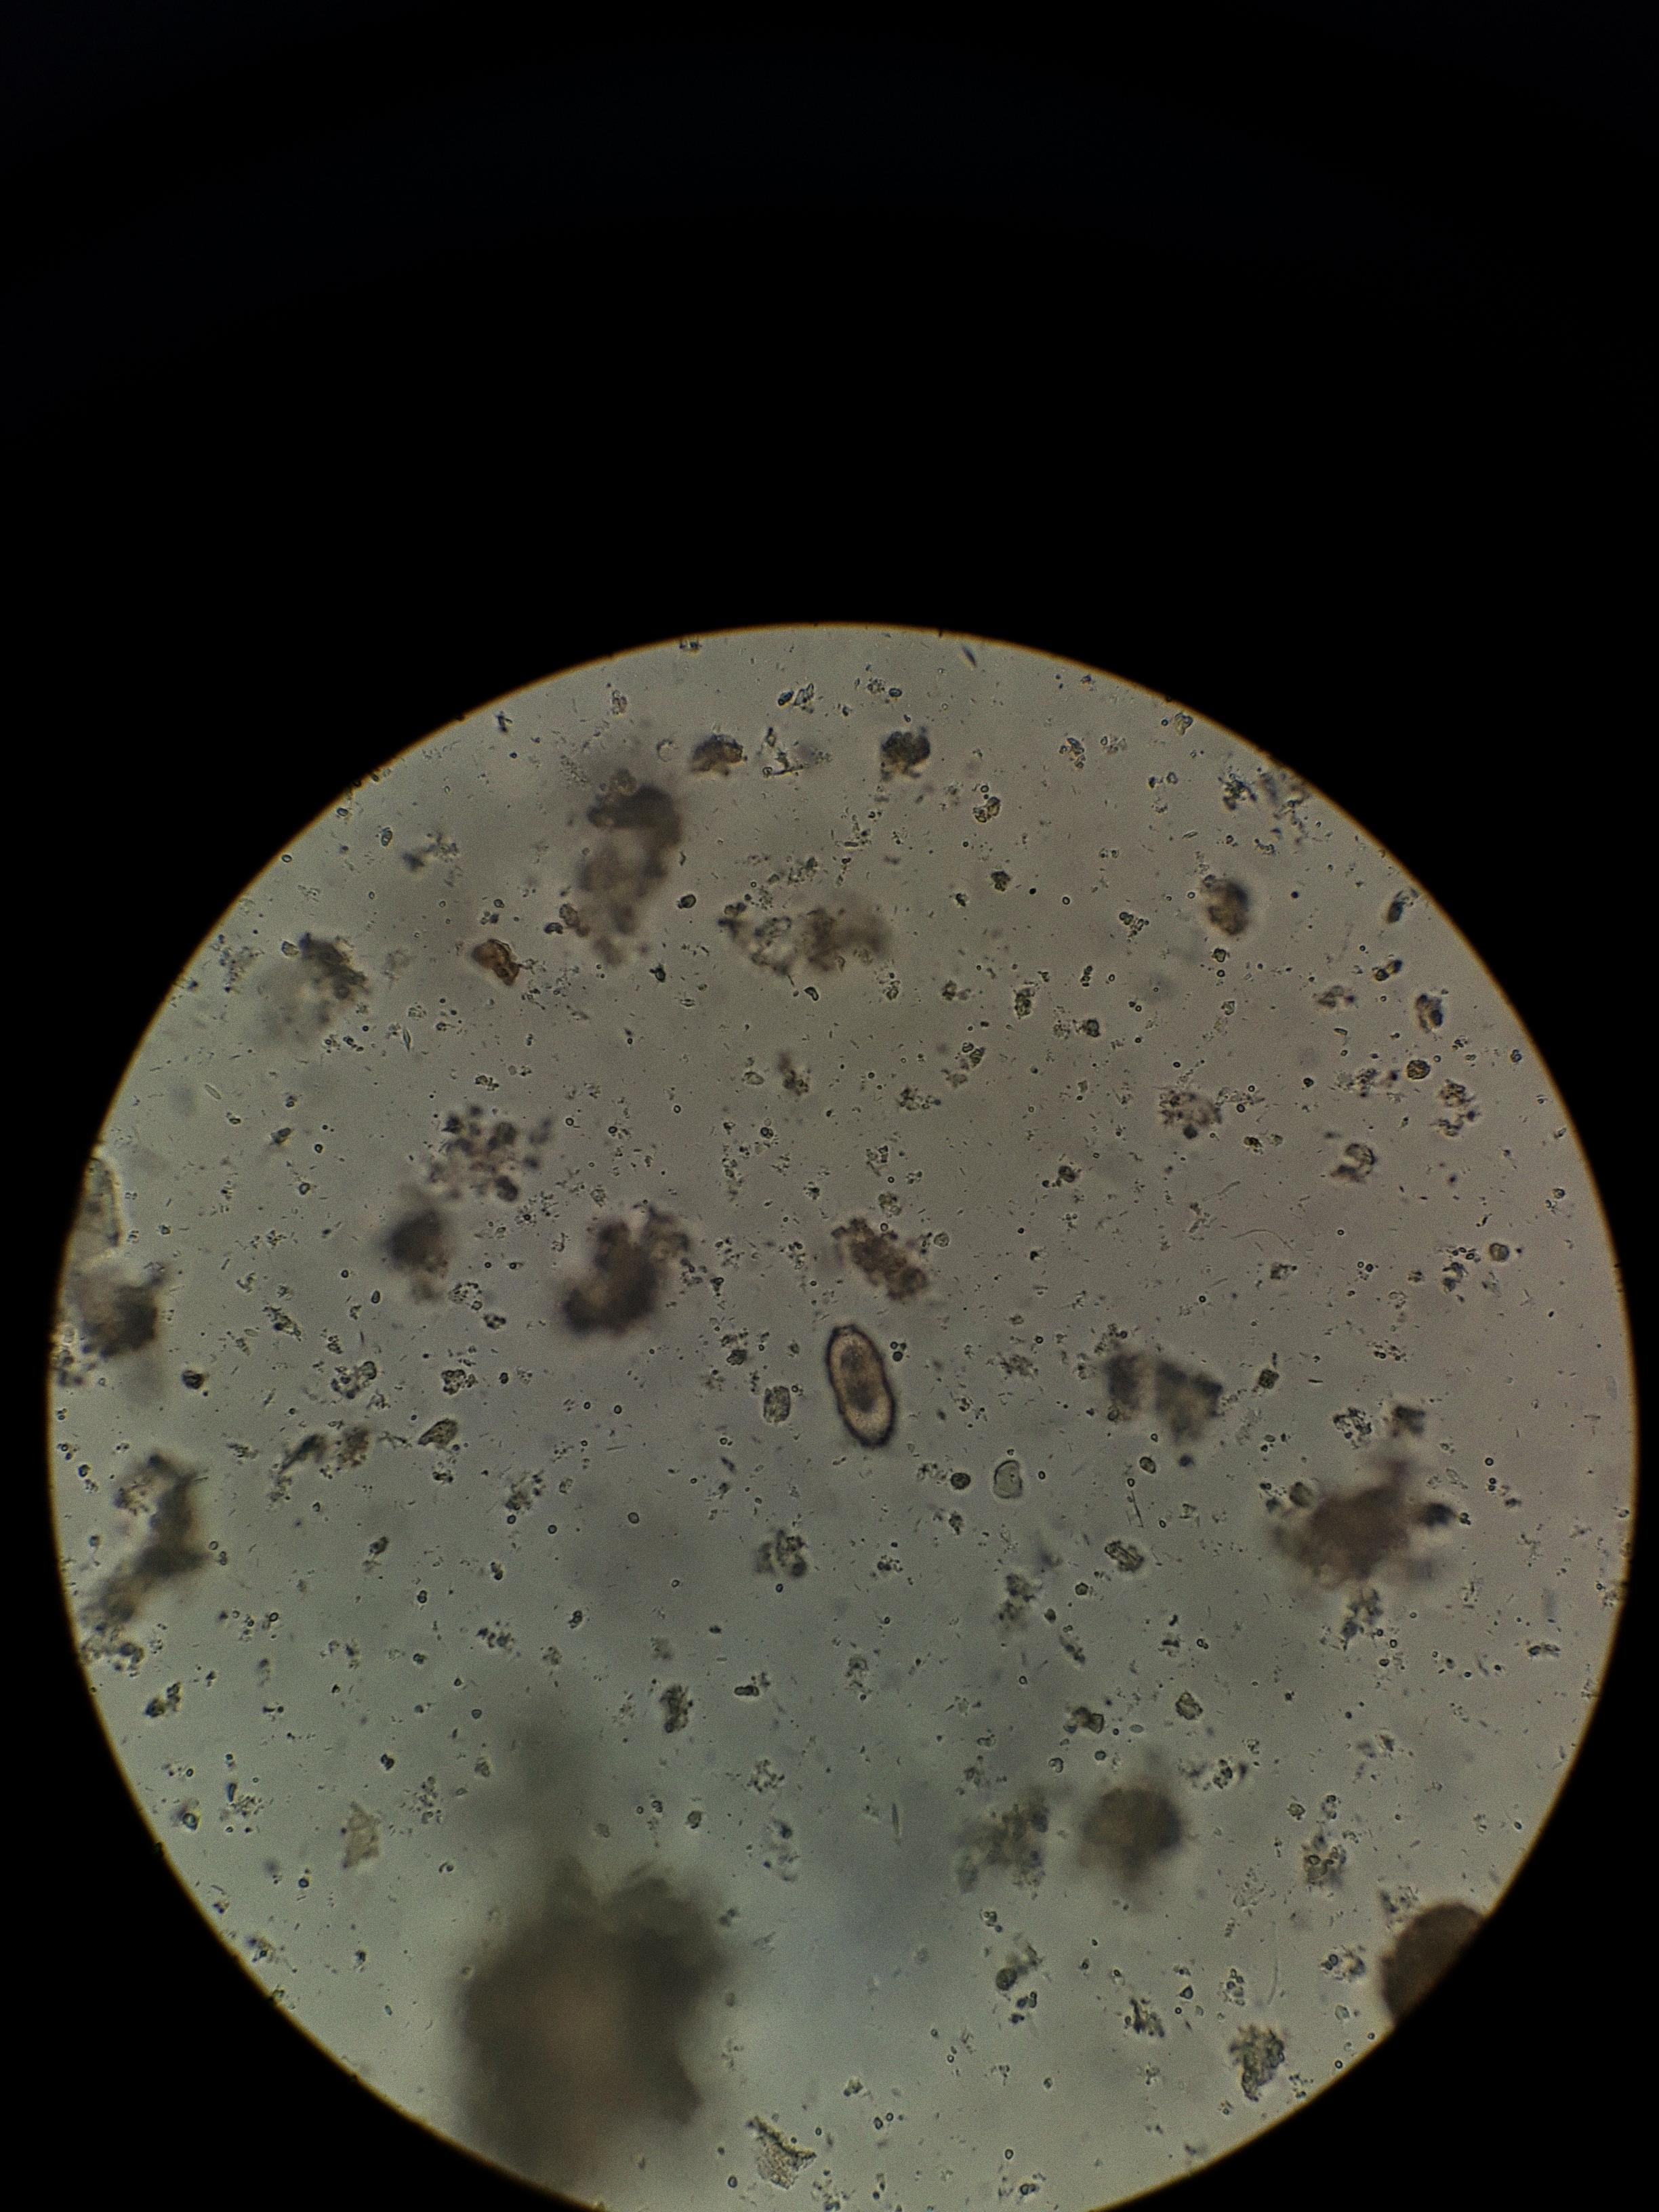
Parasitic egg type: Capillaria philippinensis